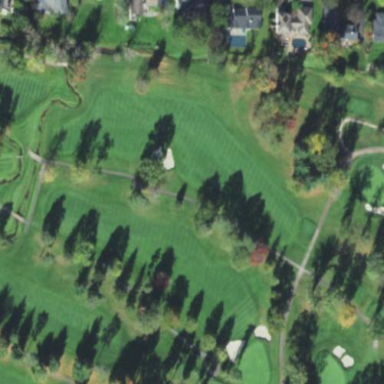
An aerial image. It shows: Golf fairway in the image.